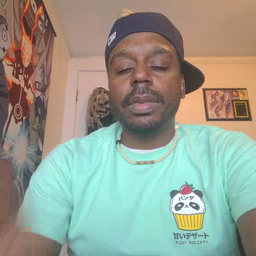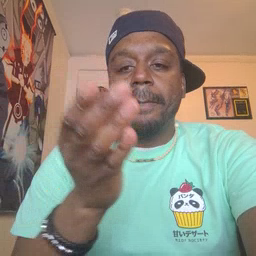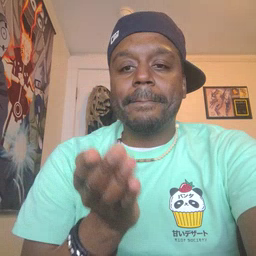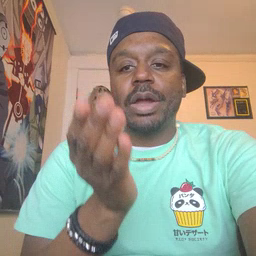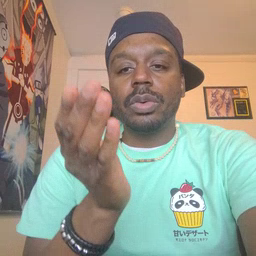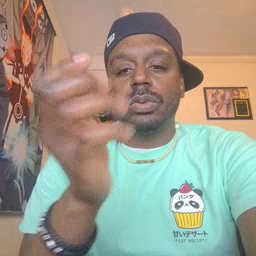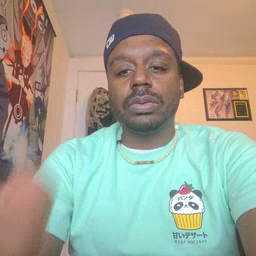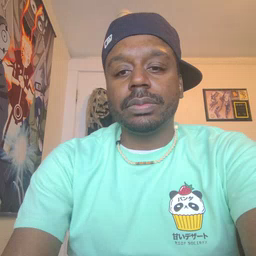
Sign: boat